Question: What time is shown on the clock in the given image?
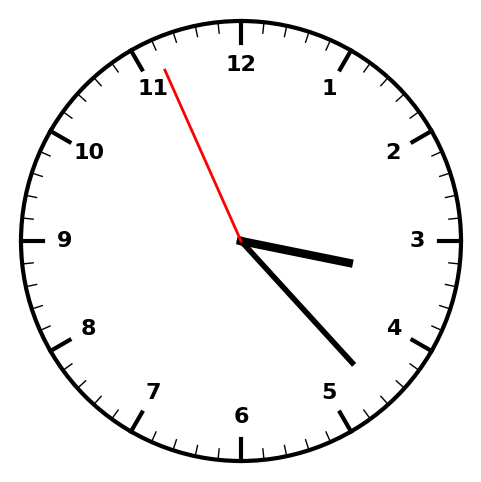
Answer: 03:22:56